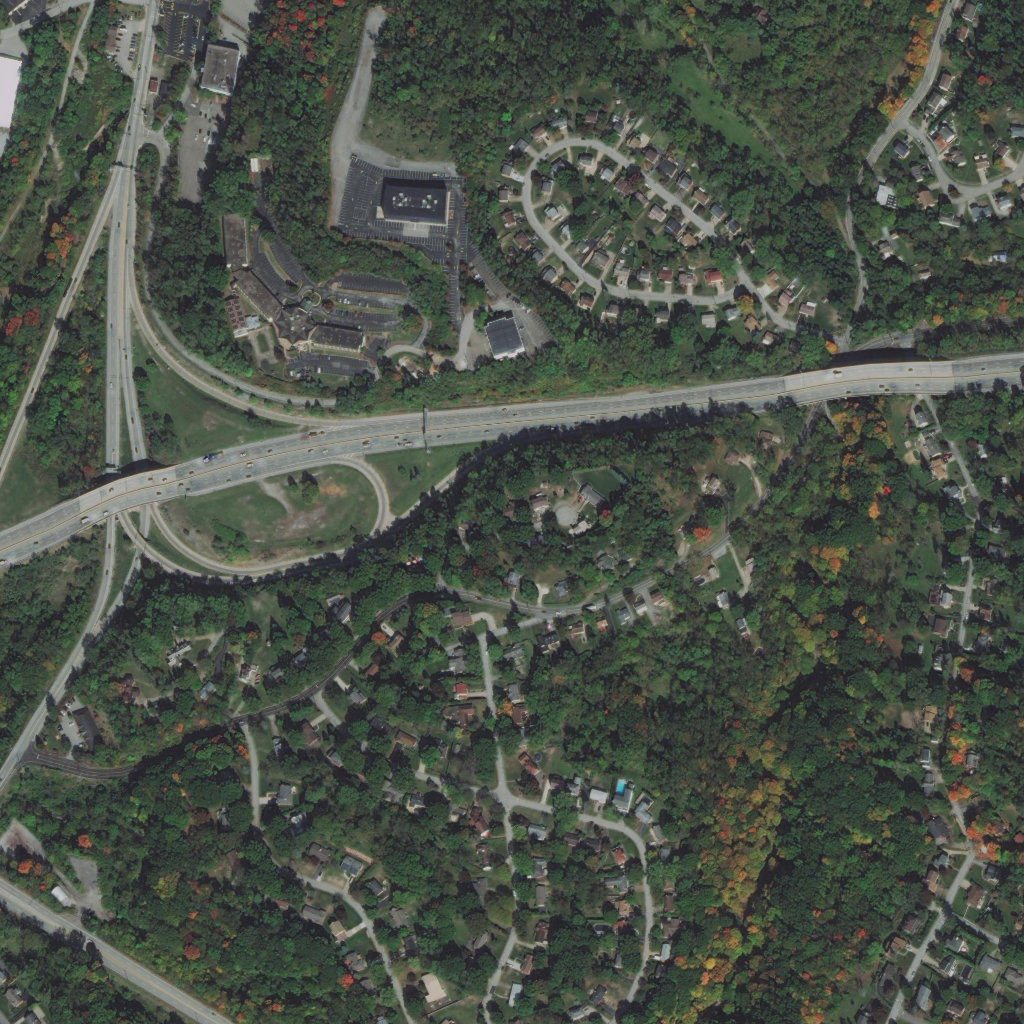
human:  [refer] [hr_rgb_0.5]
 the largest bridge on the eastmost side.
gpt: <box>[[77, 35, 93, 39, 0]]</box>